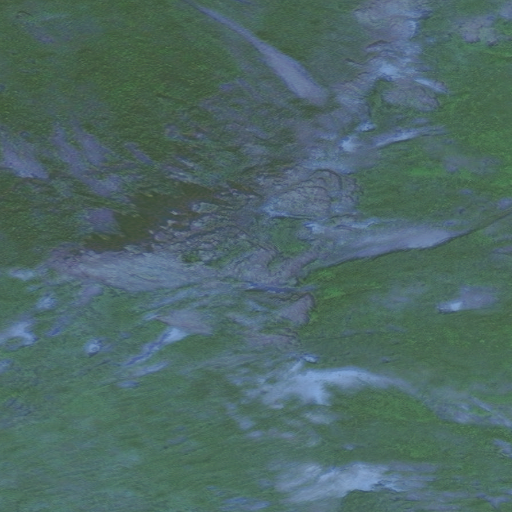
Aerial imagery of mountain in Alaska named Crows Nest Mountain containing only unknown